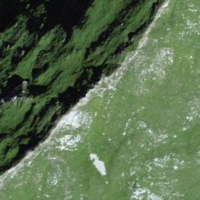
EUNIS habitat code: 23
Species observed at this site:
Aster alpinus